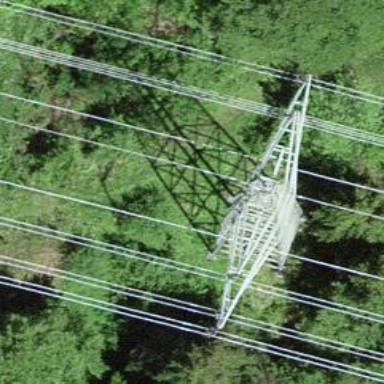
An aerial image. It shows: Towering power structure.